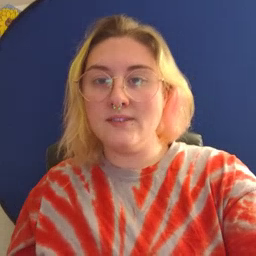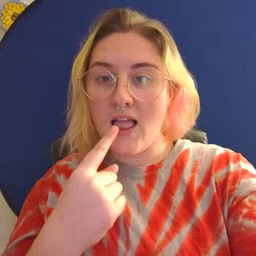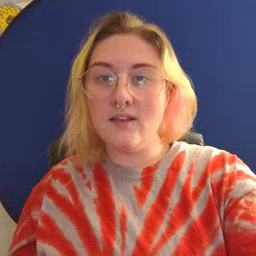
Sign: tongue